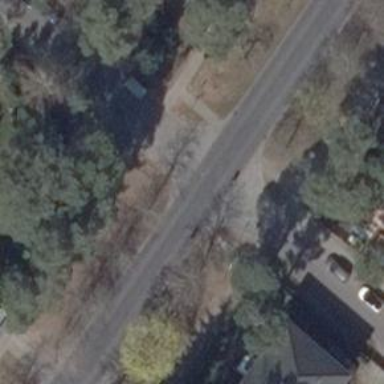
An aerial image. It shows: Unmarked road crossing.